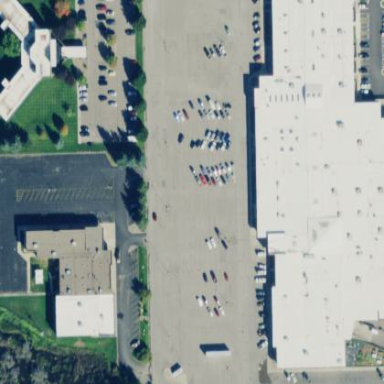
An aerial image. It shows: Parking area.